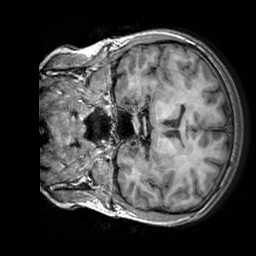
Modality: T1w
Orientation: coronal
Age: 26
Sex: female
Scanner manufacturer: siemens
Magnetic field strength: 3 T
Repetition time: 2.3 s
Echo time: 0.00303 s